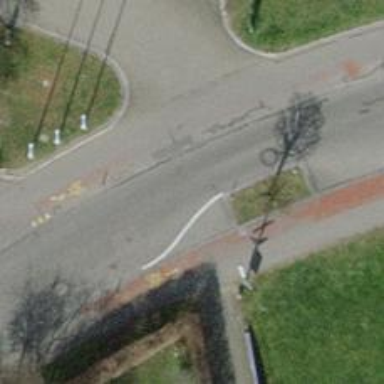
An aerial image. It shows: Residential road with asphalt surface. Both sides have sidewalks.